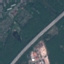
Land use / land cover class: Highway